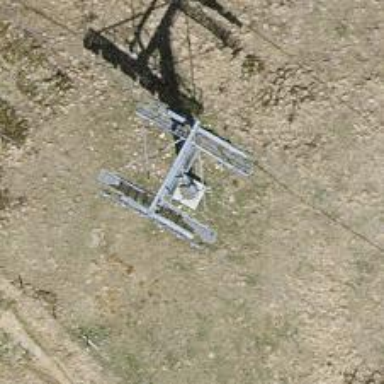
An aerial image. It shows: Pylon for aerialway.